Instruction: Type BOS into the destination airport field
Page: home
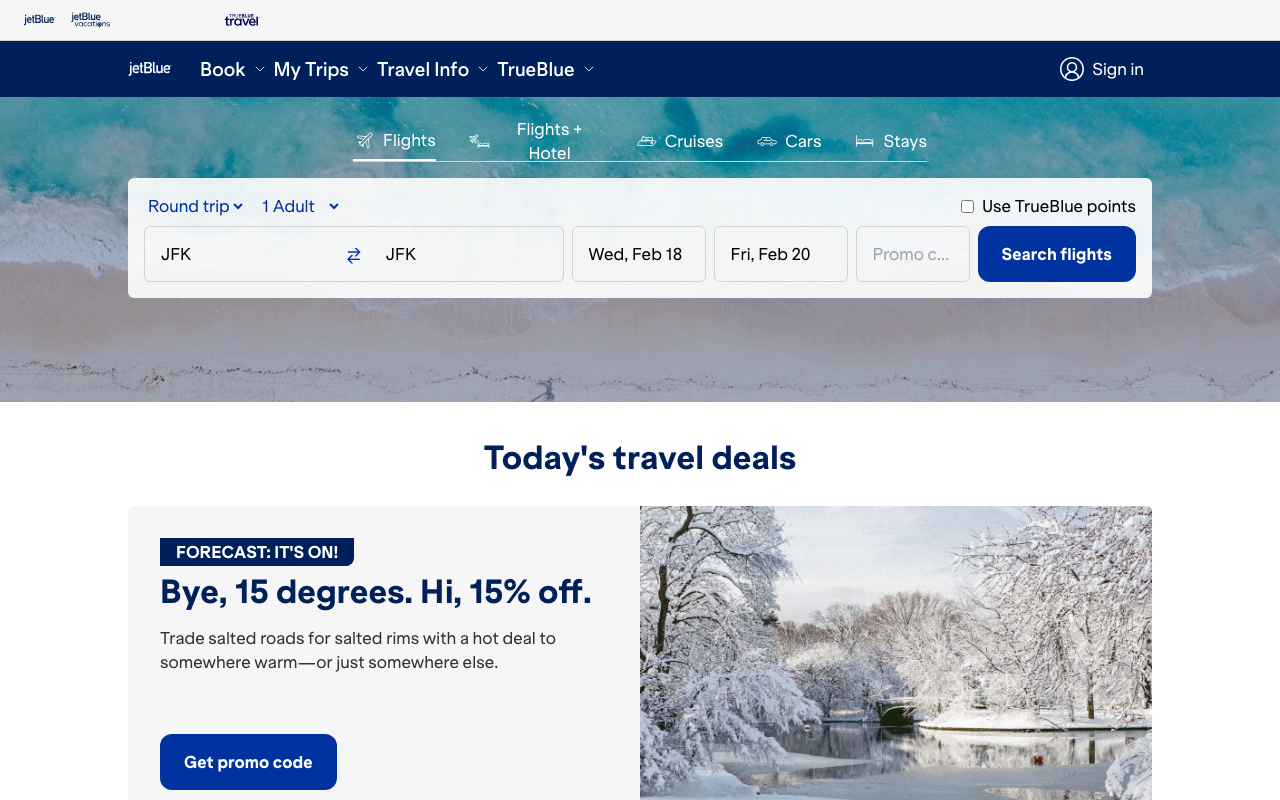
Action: type